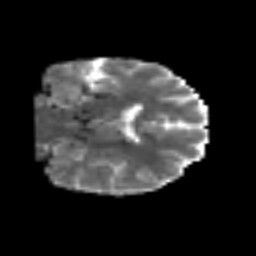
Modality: MD
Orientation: coronal
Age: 53
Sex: male
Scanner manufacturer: siemens
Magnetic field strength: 3 T
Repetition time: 6.1 s
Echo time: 0.101 s